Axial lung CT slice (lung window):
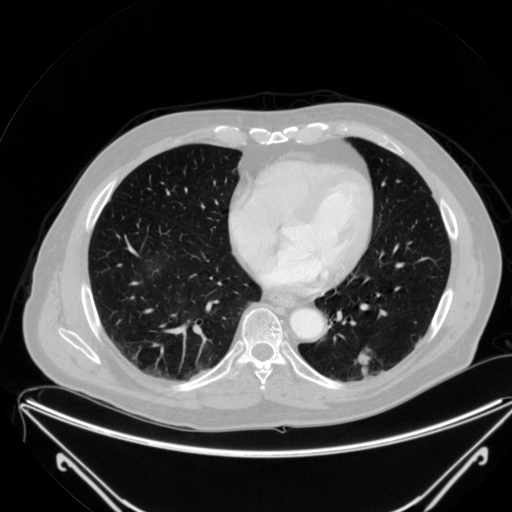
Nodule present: yes
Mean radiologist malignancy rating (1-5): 3.75